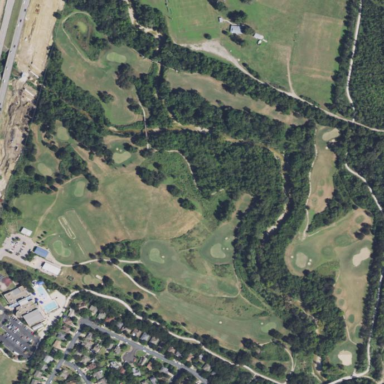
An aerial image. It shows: Golf course surrounded by greenery.